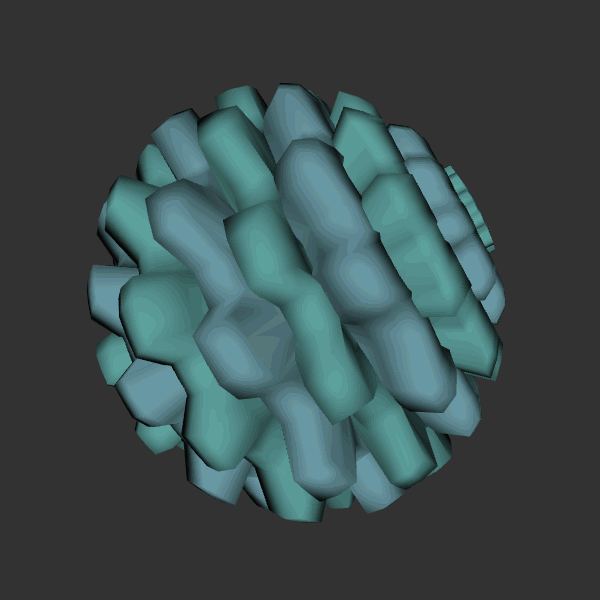
Background: dark